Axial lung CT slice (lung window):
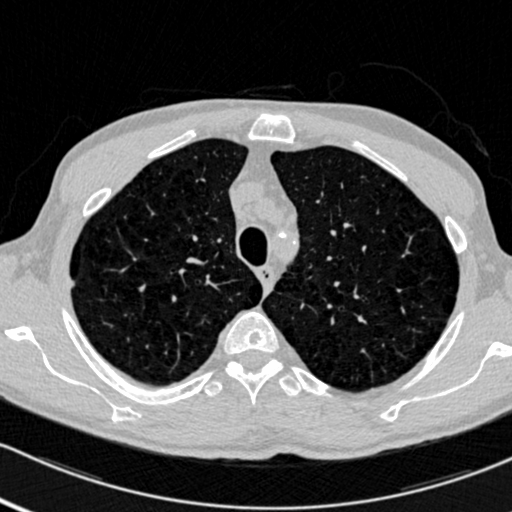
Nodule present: no